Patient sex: M
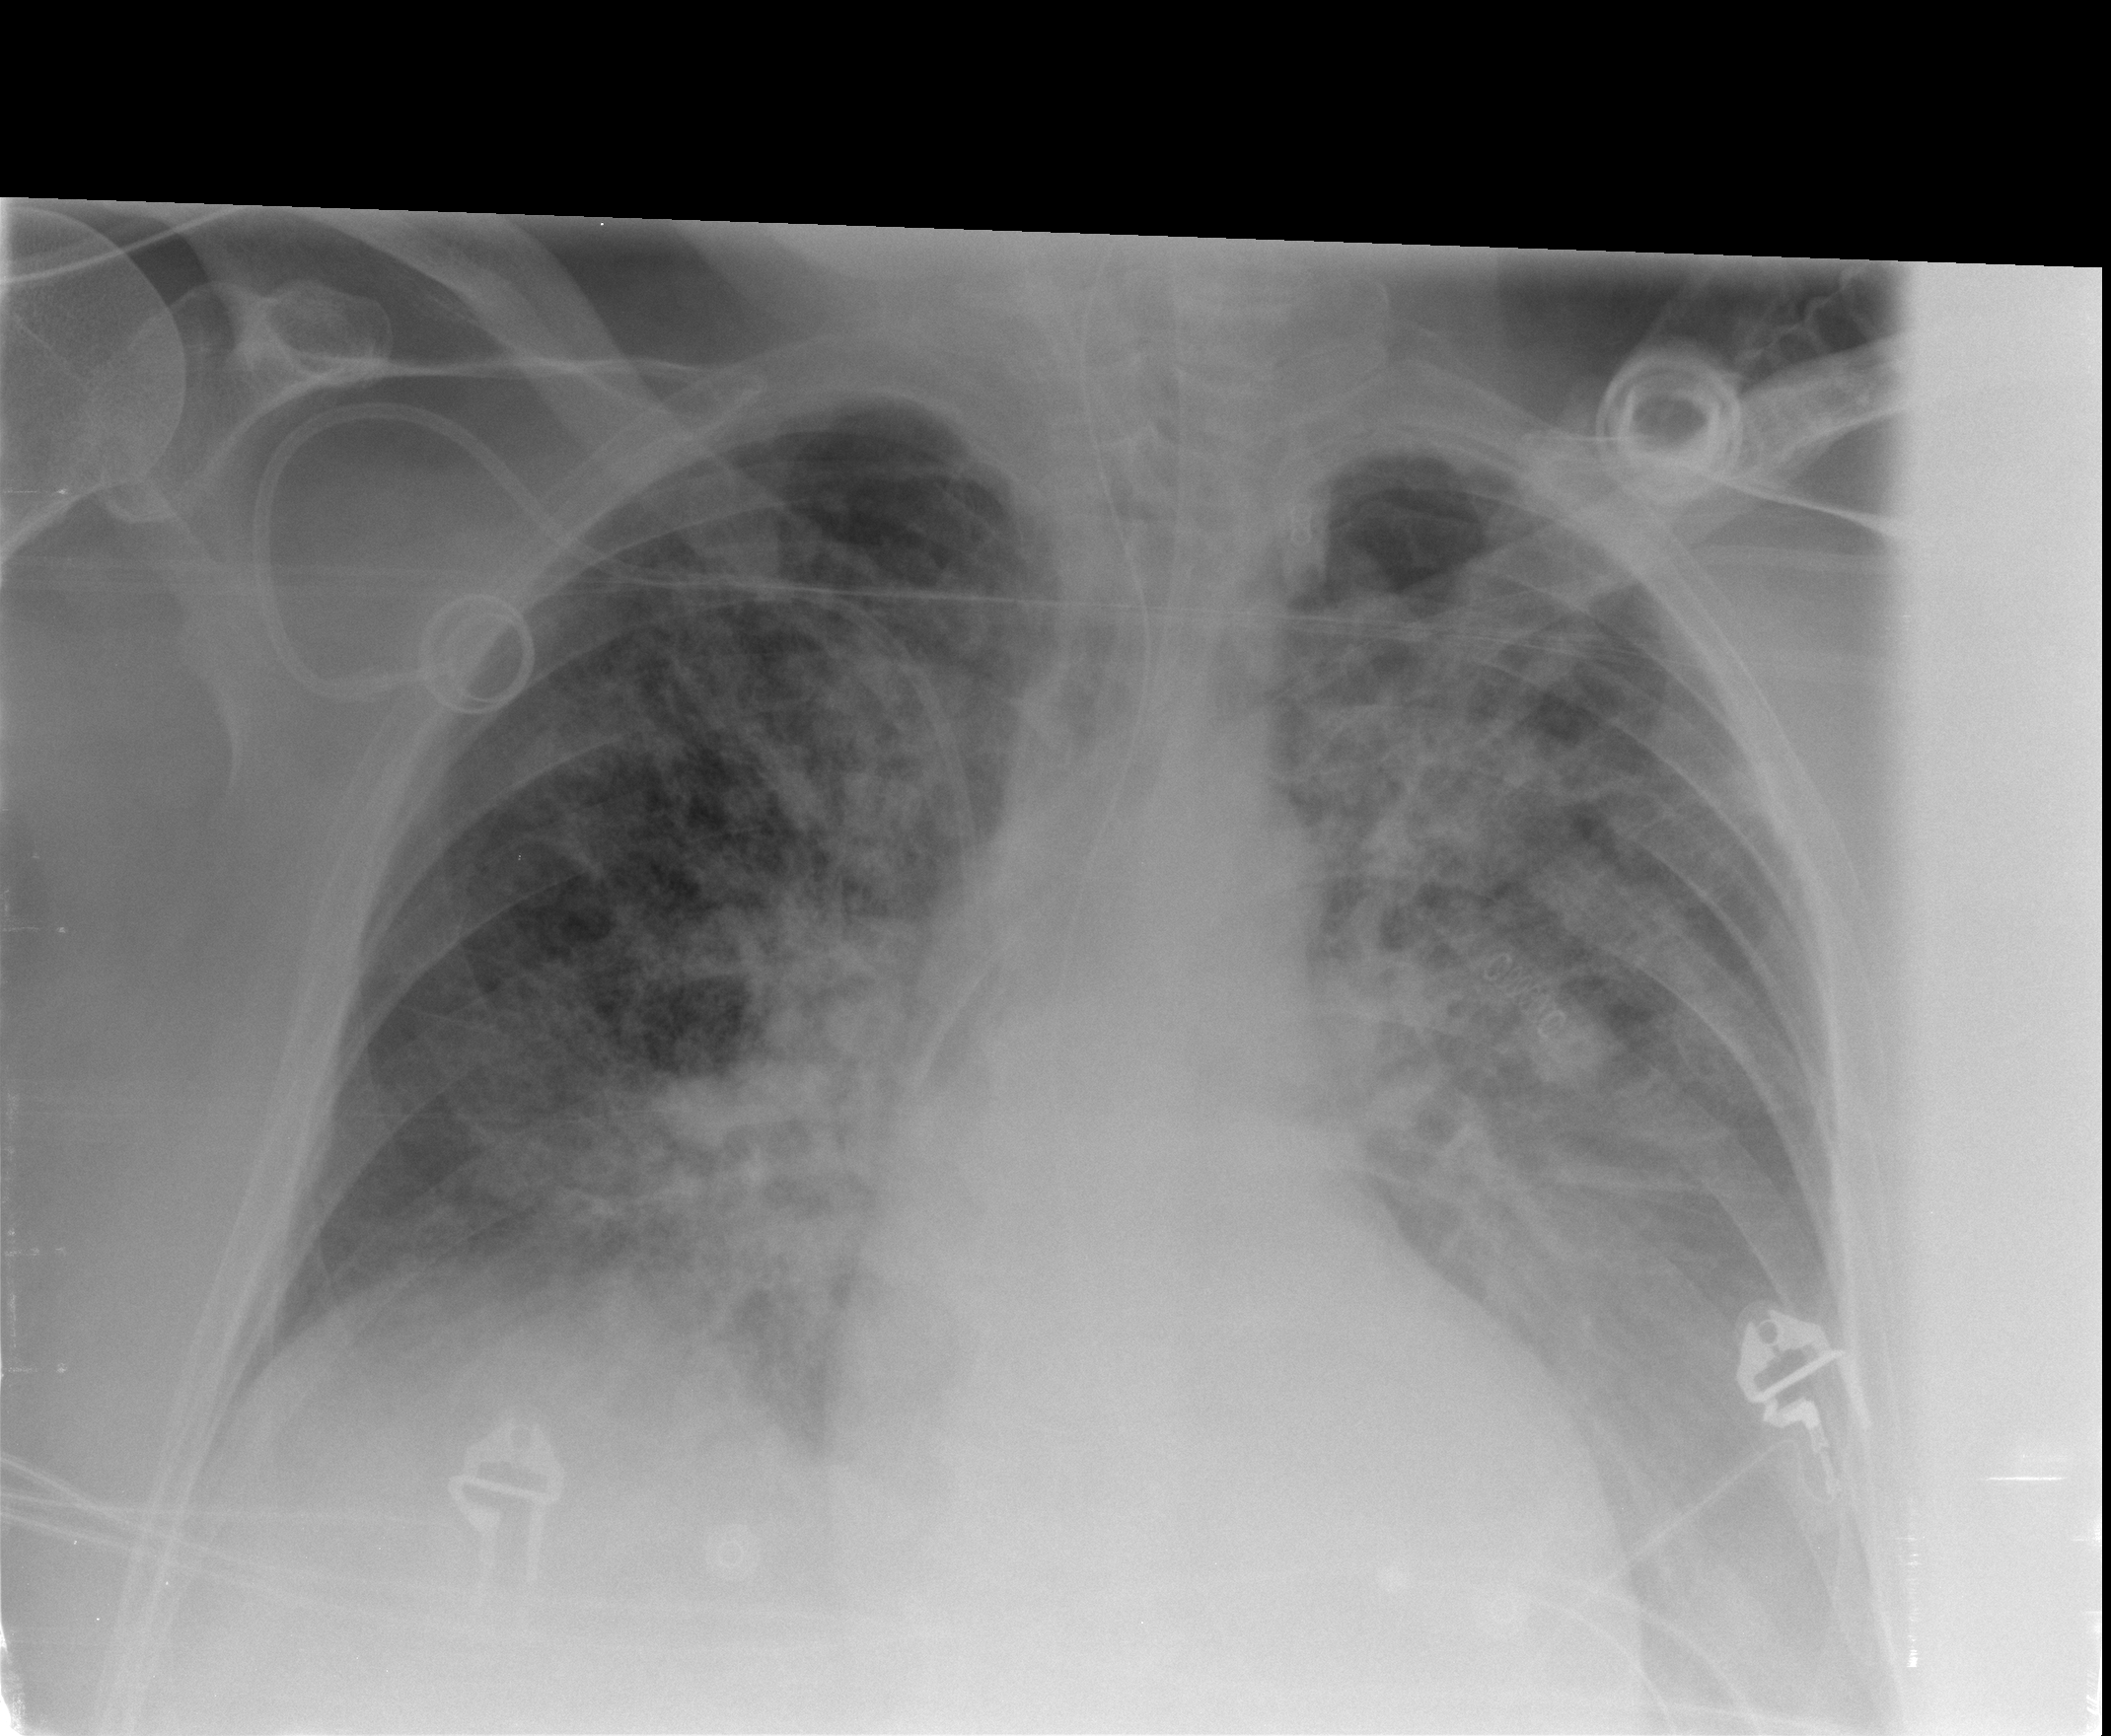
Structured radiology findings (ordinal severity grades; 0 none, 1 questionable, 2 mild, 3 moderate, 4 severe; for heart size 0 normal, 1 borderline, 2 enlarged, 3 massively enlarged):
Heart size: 0
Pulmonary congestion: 4
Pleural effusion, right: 2
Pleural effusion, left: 3
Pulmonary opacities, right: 3
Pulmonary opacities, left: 3
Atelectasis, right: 3
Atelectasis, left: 3